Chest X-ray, AP view. Patient: 41 years old, sex M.
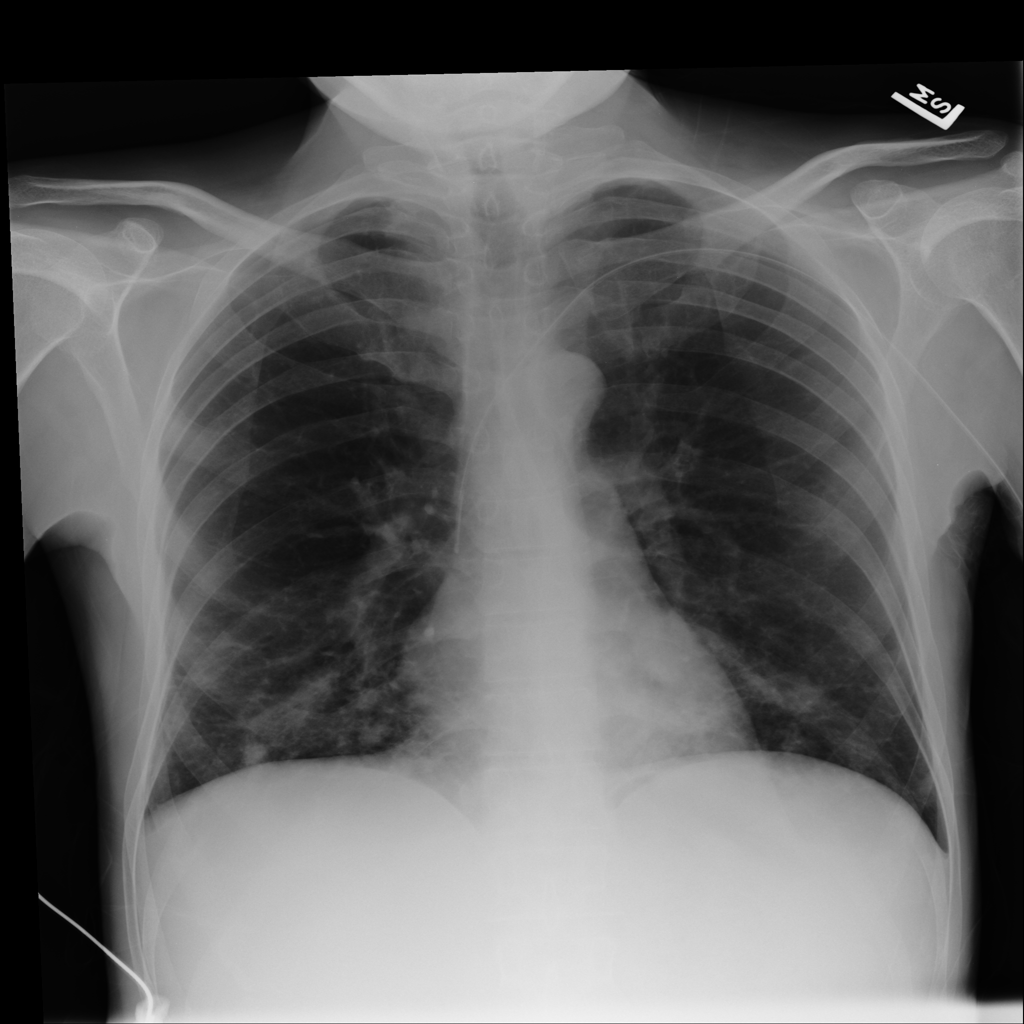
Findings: No Finding